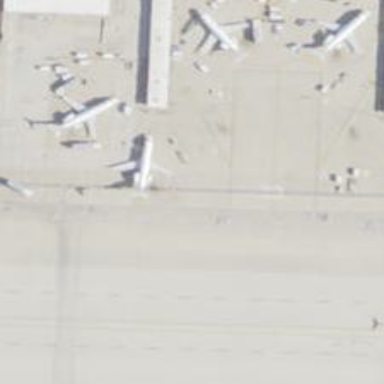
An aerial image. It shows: Airport gate.